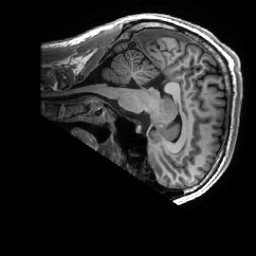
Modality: T1w
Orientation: sagittal
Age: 26
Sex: male
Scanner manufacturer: ge
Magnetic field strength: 3 T
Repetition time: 0.0073 s
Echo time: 0.003 s